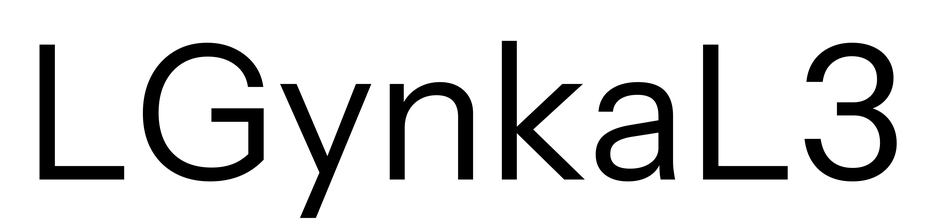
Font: InstrumentSans_Regular